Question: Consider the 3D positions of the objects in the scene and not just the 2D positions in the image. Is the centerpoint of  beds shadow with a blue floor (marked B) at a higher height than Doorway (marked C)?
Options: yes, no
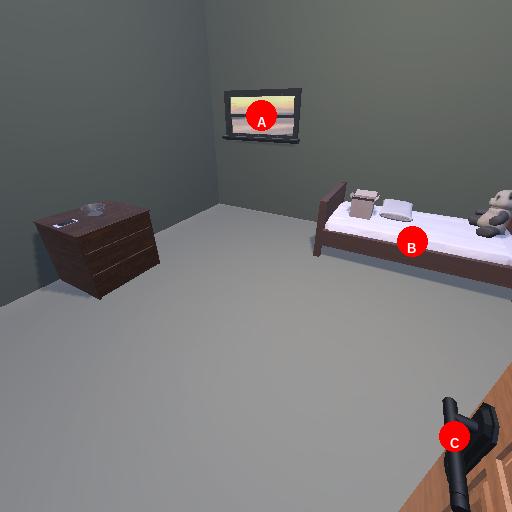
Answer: yes